Question: I have a JTable with 3 columns in it. 1. Icon, 2. Name of file or folder, 3. File type or "Folder". I draw the Icon using a JLabel (I set background + png image) within the 'getTableCellRendererComponent' method. Initially I draw an alternating background of the JLable either "white" or "grey" since those are the colors that the 'JTable' Swing component alternates to draw the table. Now, when I select a row, the Icon (the first column) background does not get redrawn to "dark blue" same as the rest of the row.
1) How can also highlight the Icon cell when highlighting a row (pointers will suffice, no code expected)?
1.1) Do I have to use JLabel? Why can't I just e.g. '.SetValueAt("image.png",0,0)'
1.2) I tried the 'getColumnClass(...)' but that seems to redraw ALL cells in a given column. Is that expected?
Thanks.
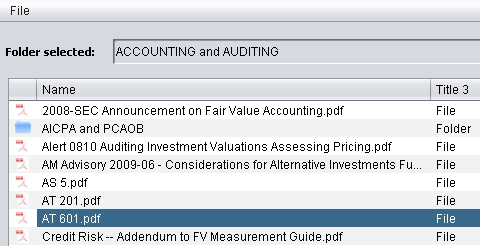
Answer: 1.) The 'javax.swing.table.TableCellRenderer' gets an 'isSelected' parameter when it is called. You can easily write your own 'TableCellRenderer' by inheriting from 'JLabel' (for example) and overridding 'getTableCellRendererComponent': Adjust the Object and return 'this'. Having your own renderer also allows you to set a breakpoint and really understand what is happening.
1.1 + 1.2.) Both 'setValueAt' and 'getColumnClass' are part if the model and will probably not solve your problem with the selected background.
You do not have to use 'JLabel': If you look at the return type from 'getTableCellRendererComponent' you notice it is 'Component' (not even 'JComponent'). I guess 'JLabel' is just customary because it normally has all the features you want for the renderer and the 'DefaultTableCellRenderer' also uses 'JLabel'. For the most freedom I advise you to use 'JComponent' and write your own 'paintComponent', but in this case you probably don't have to do that.